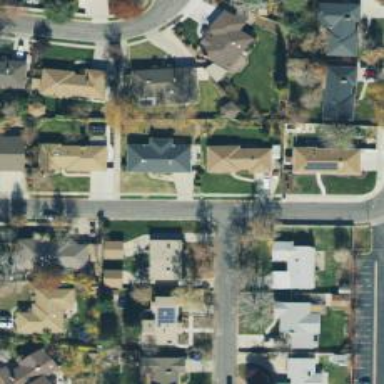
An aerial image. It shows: Residential road with sidewalk on the left.